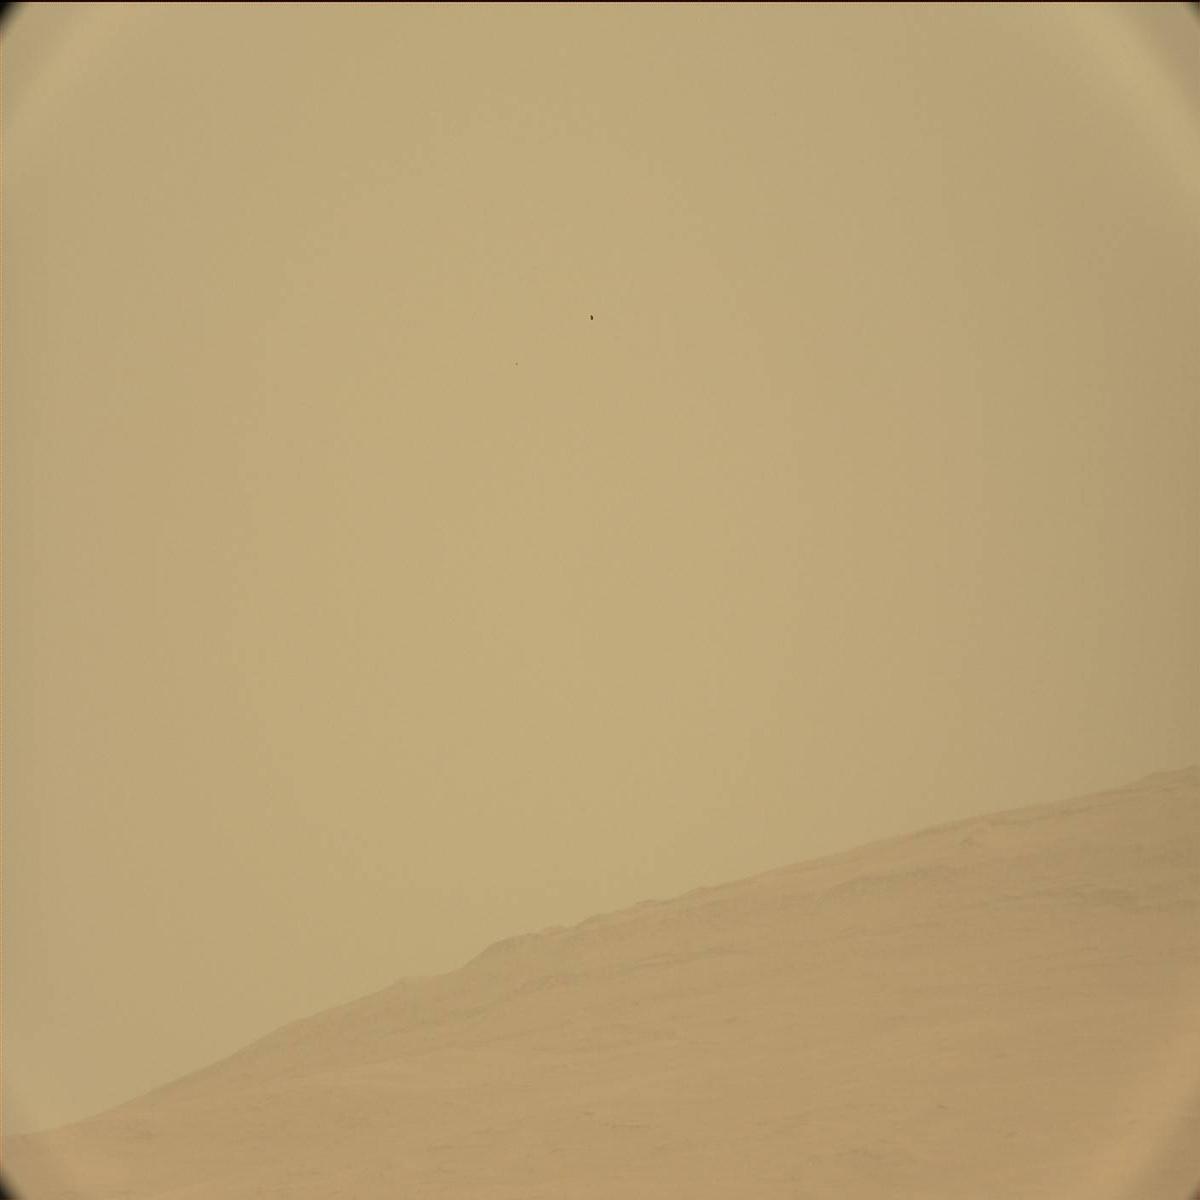
Terrain classes present: Ridge, Sky